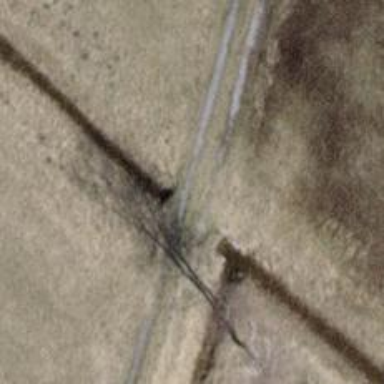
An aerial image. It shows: Culvert tunnel passing through ditch.